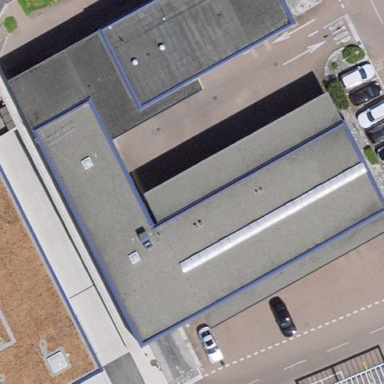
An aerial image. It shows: Industrial building.